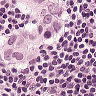
Metastatic tissue present: yes